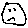
Label: smiley face